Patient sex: M
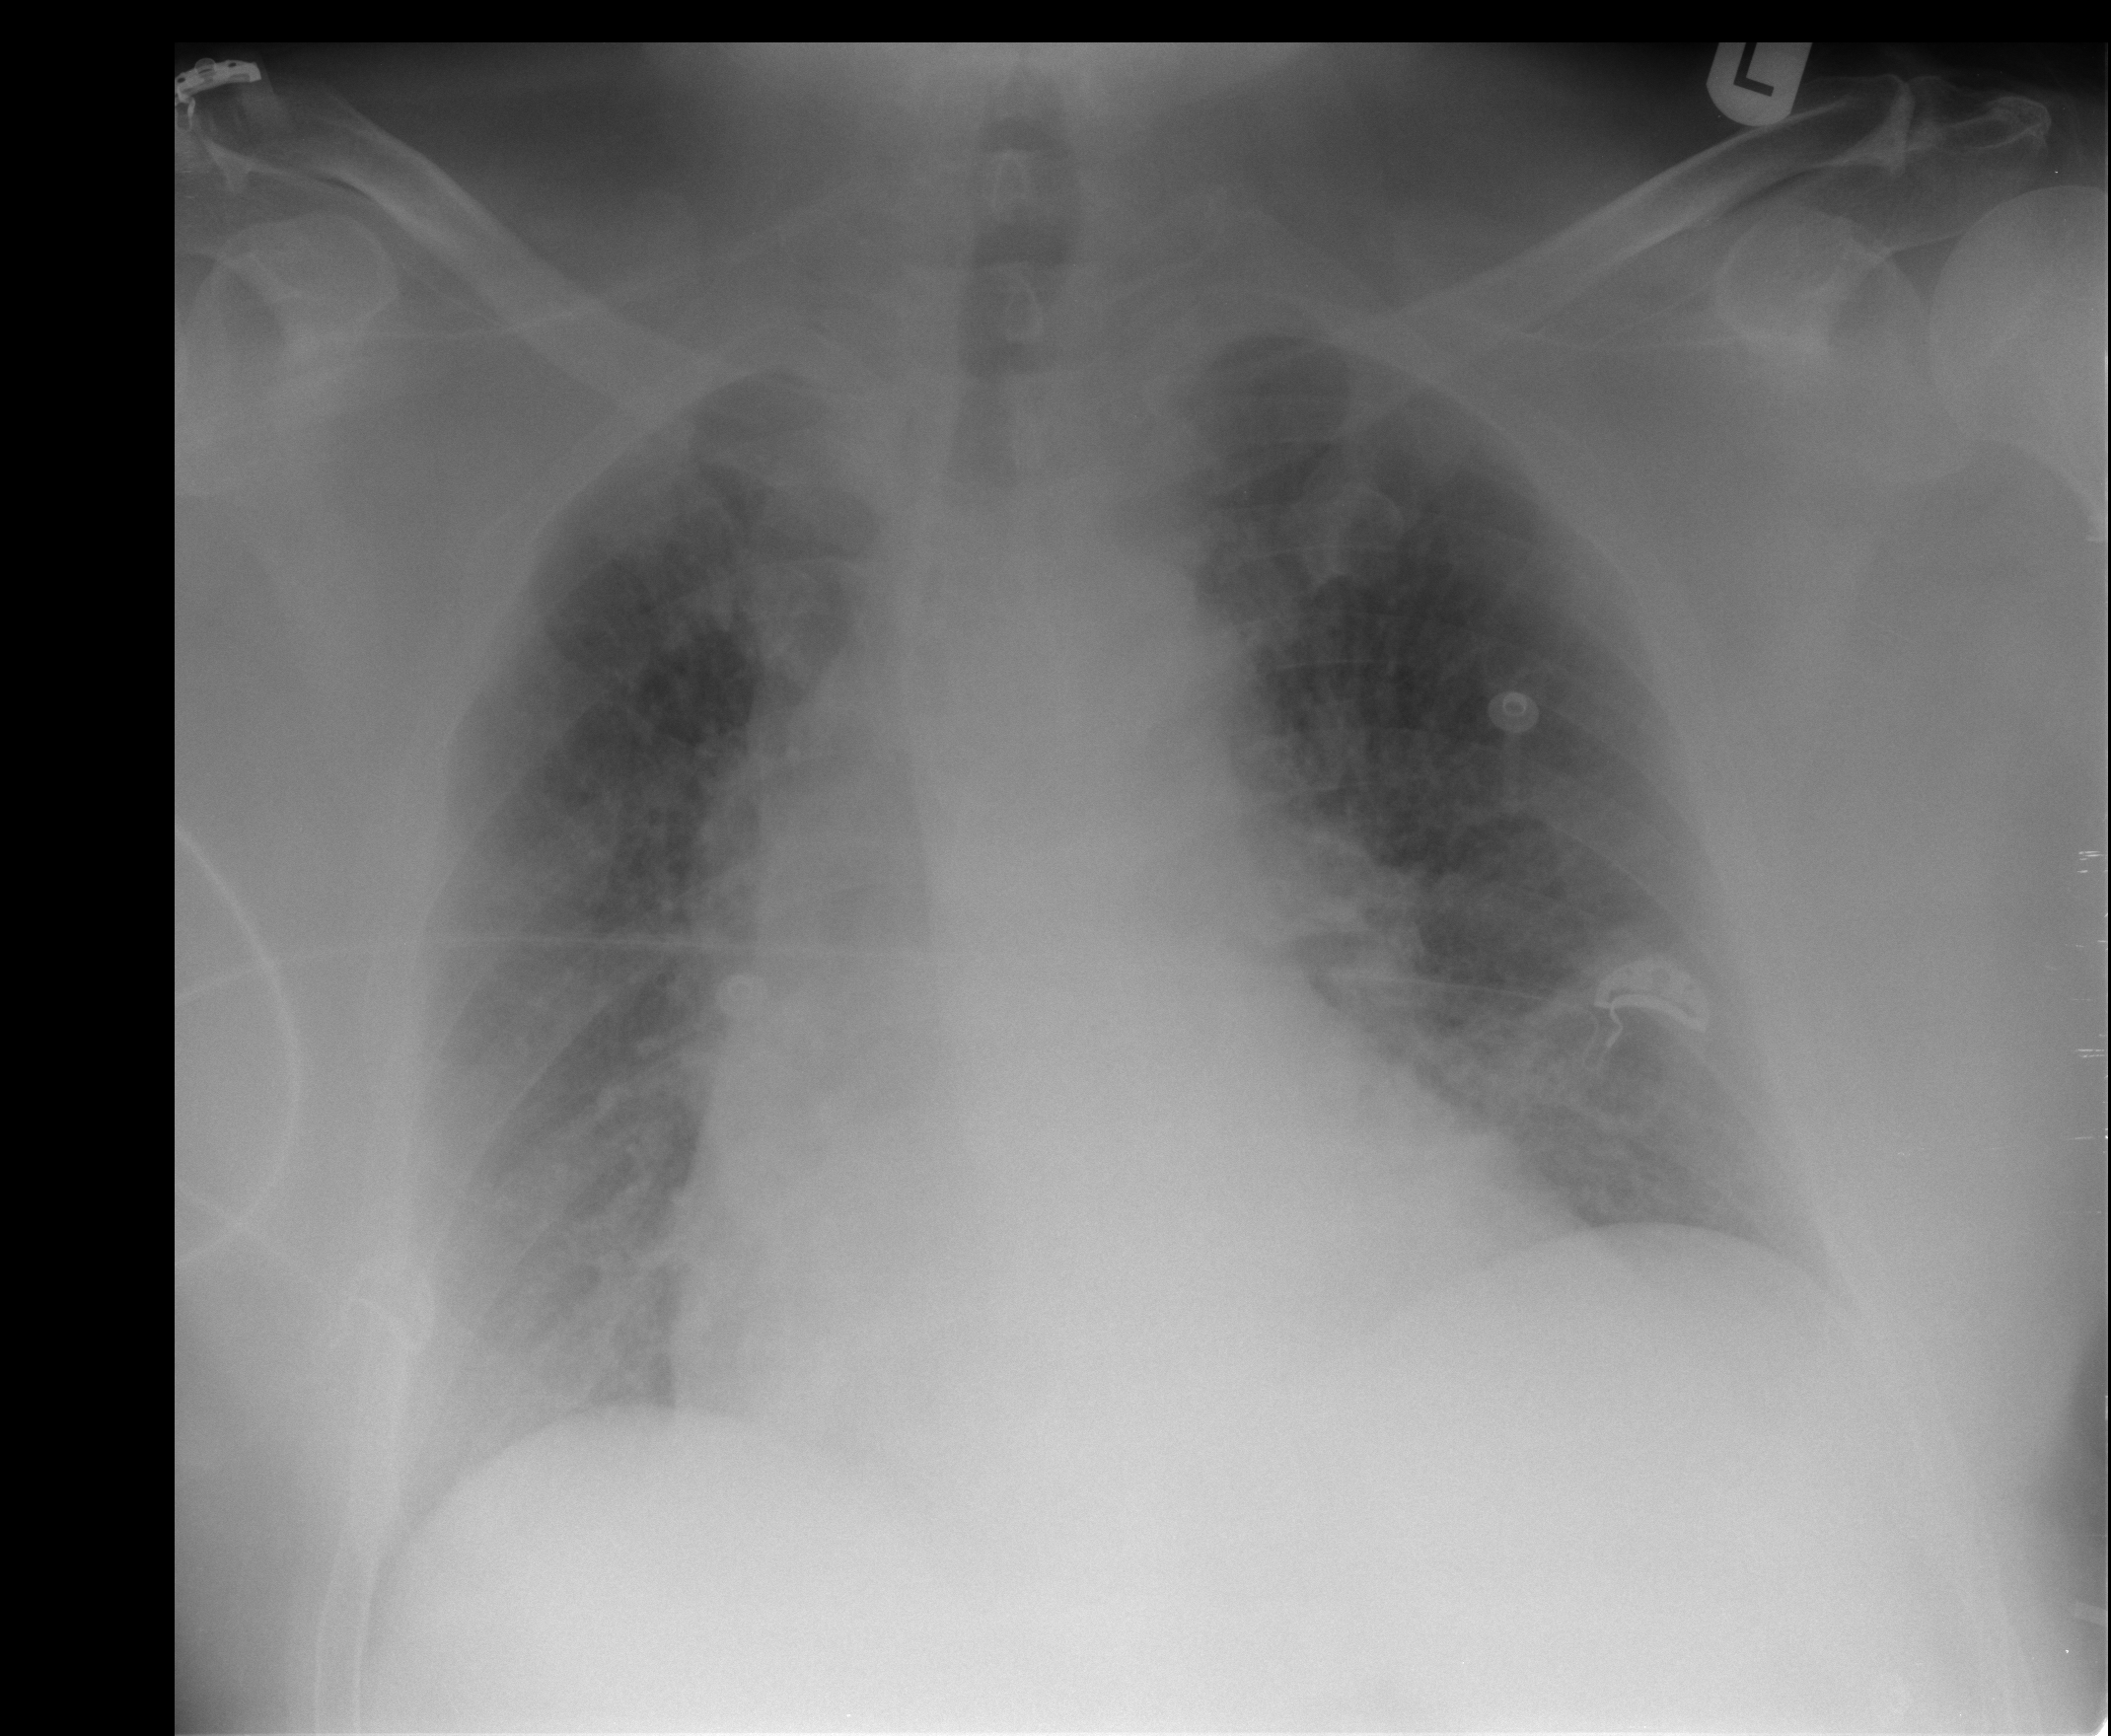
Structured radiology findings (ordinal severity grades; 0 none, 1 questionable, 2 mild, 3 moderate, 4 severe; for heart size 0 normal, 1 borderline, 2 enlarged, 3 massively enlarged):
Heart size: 2
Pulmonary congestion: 3
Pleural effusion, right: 2
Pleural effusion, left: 0
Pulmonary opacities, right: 0
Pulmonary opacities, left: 0
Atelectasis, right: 2
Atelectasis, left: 2